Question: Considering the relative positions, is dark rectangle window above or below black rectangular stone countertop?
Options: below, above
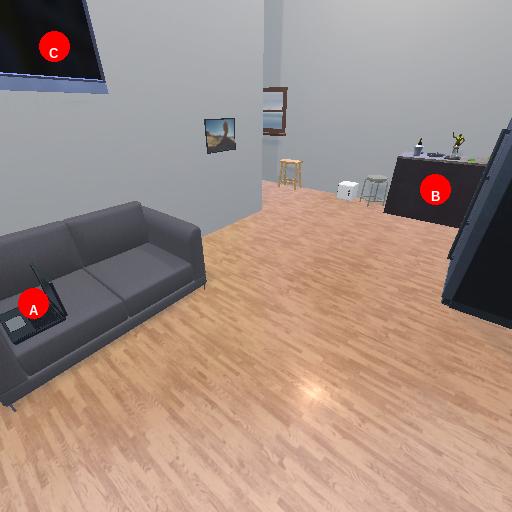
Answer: below